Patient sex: M
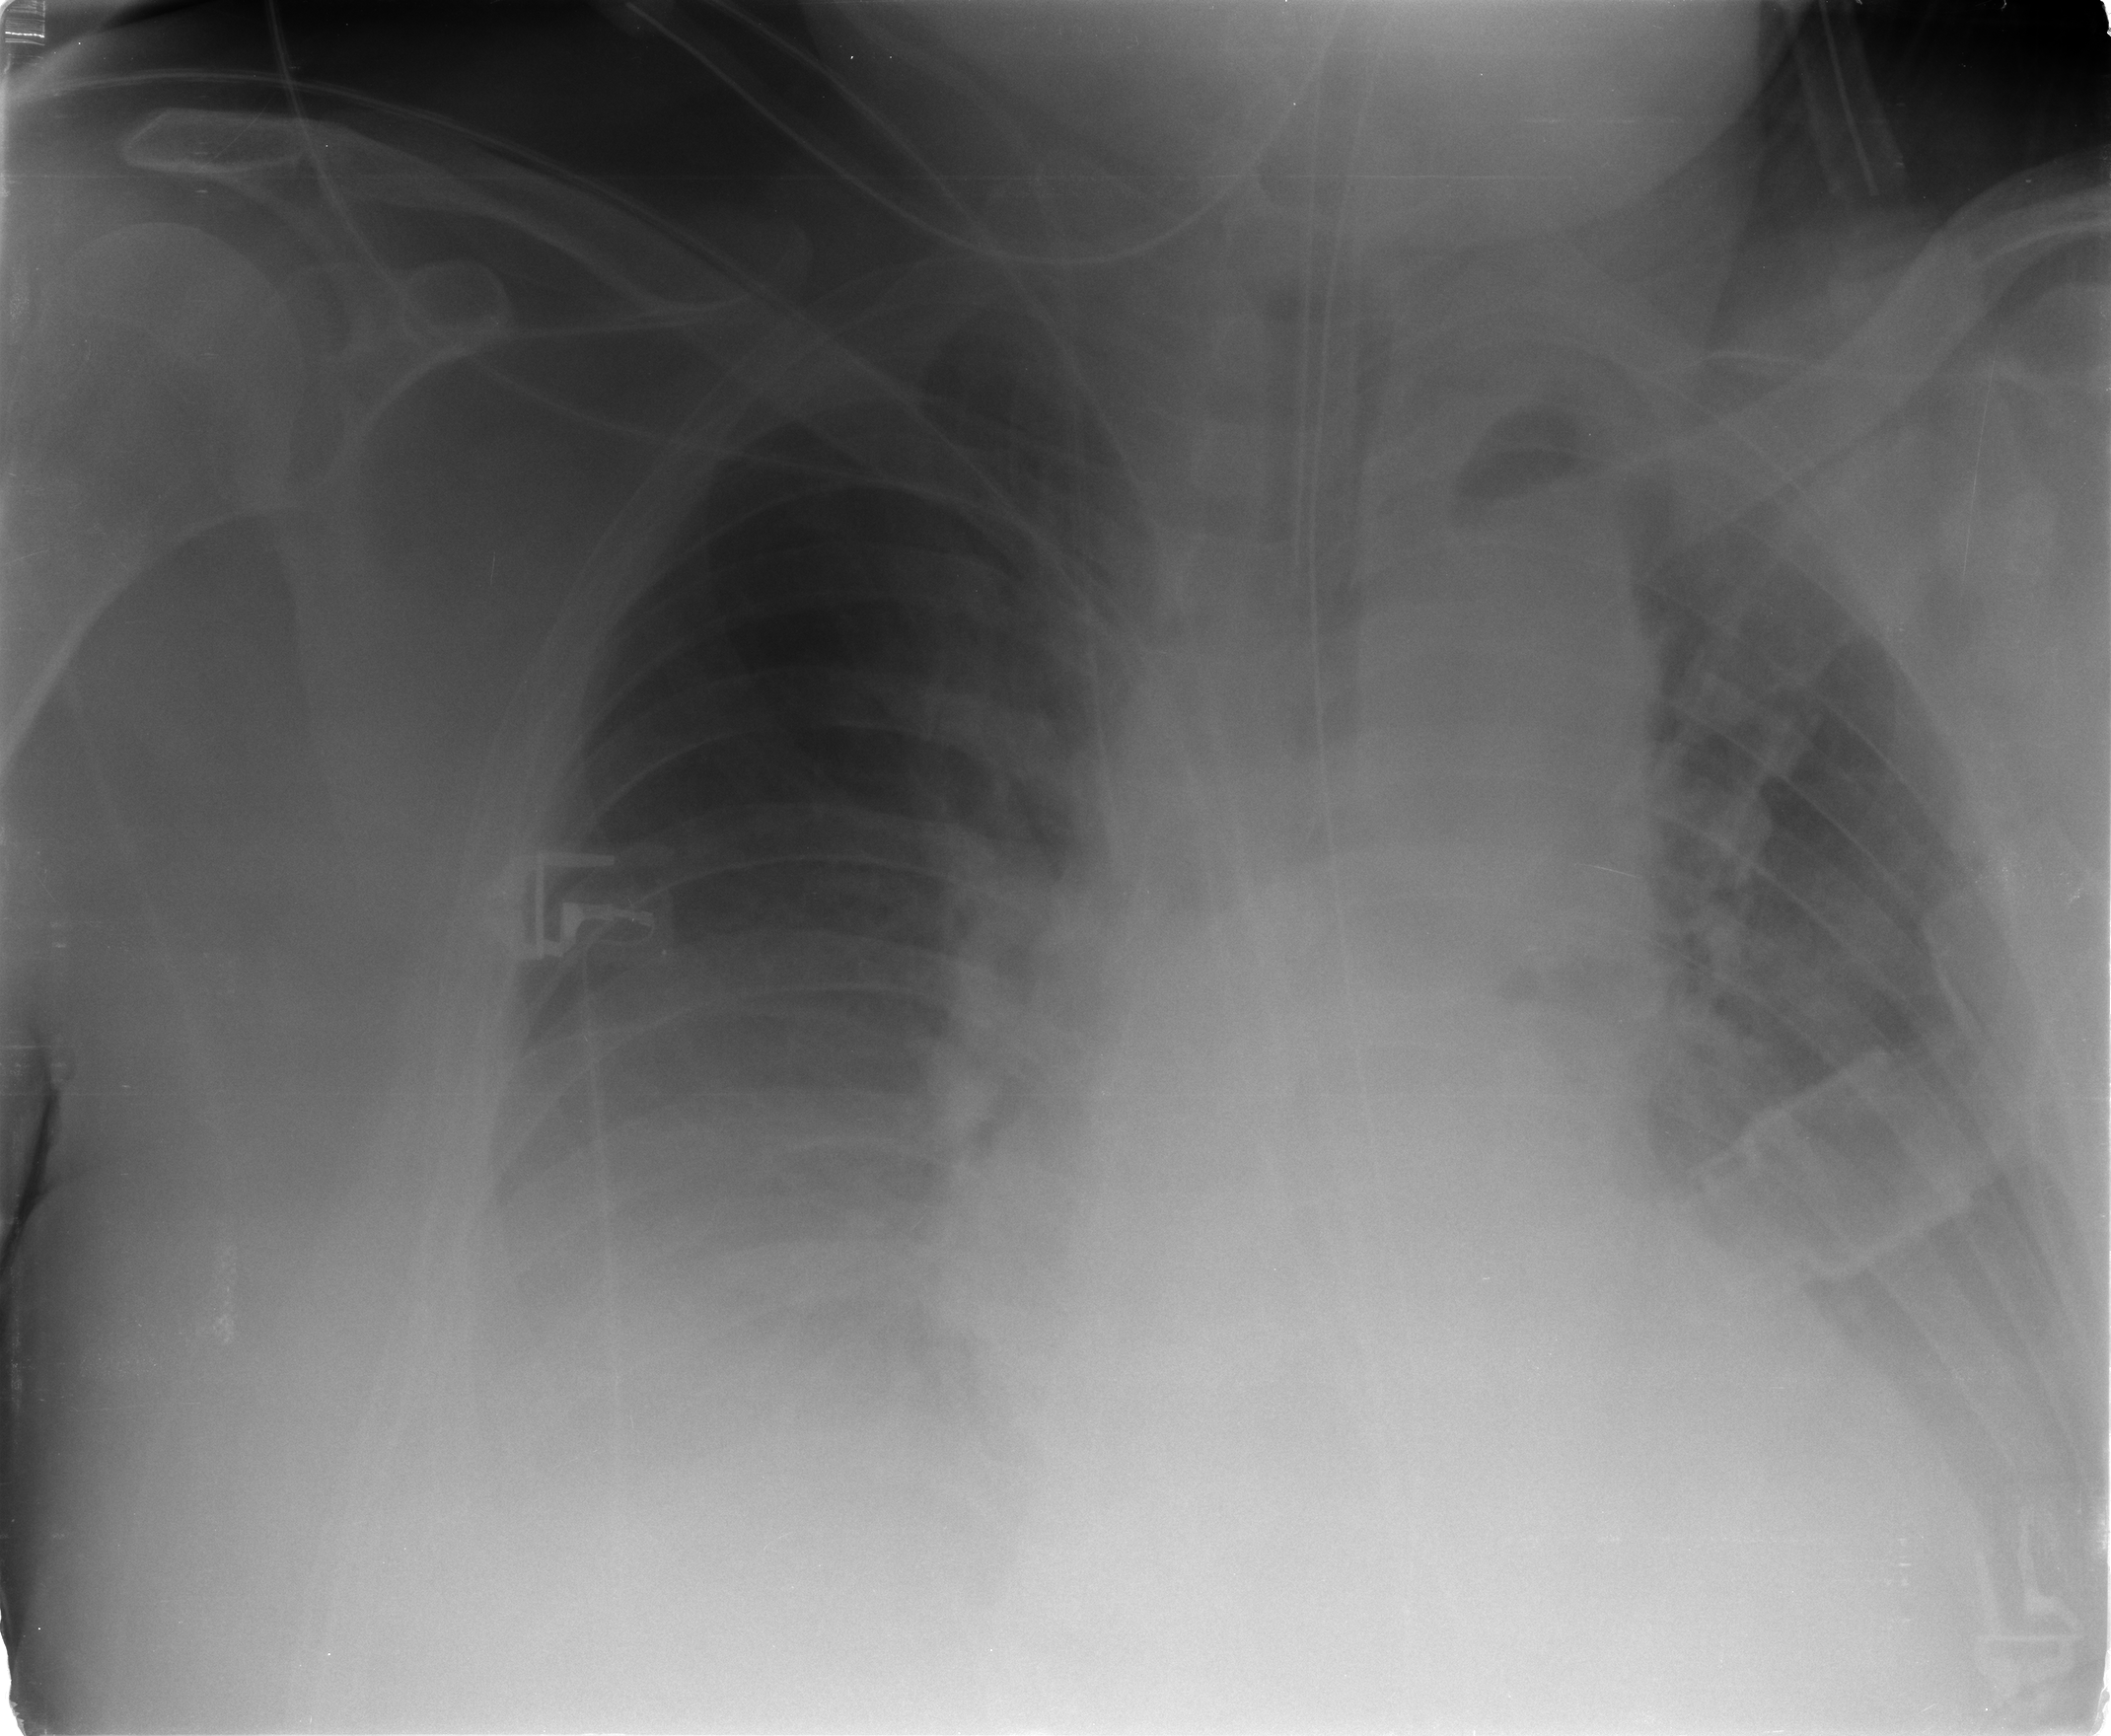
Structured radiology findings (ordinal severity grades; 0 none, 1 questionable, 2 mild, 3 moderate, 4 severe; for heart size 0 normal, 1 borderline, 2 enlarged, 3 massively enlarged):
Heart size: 2
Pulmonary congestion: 2
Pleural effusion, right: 3
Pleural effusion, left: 3
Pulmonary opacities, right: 1
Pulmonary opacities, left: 1
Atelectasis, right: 3
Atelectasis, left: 2